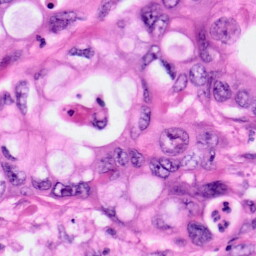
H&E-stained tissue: Pancreatic